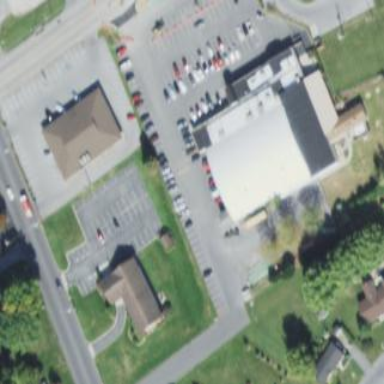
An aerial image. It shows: Building that houses bowling alley.